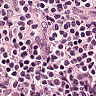
Metastatic tissue present: no